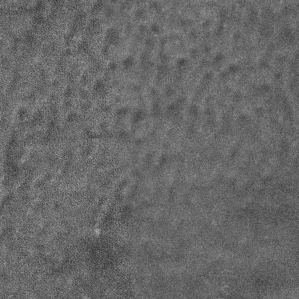
Label: frost